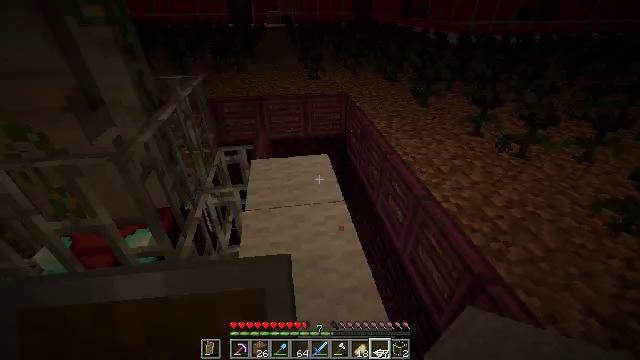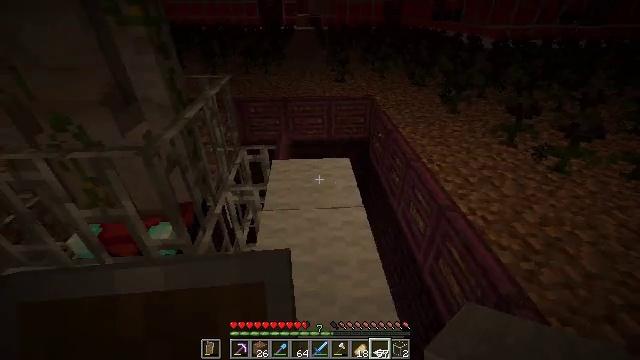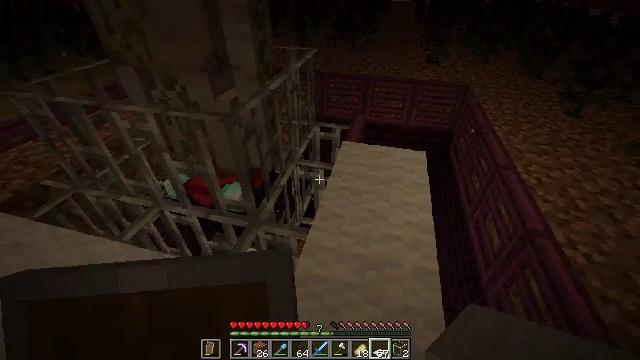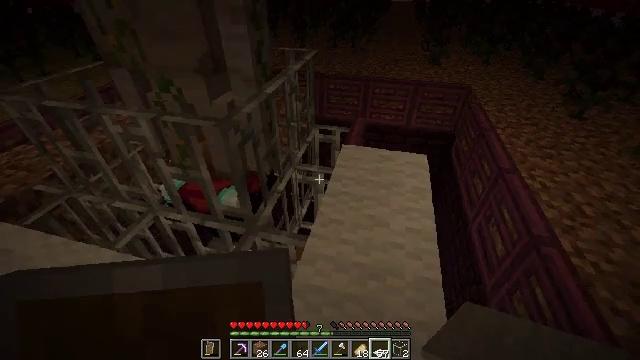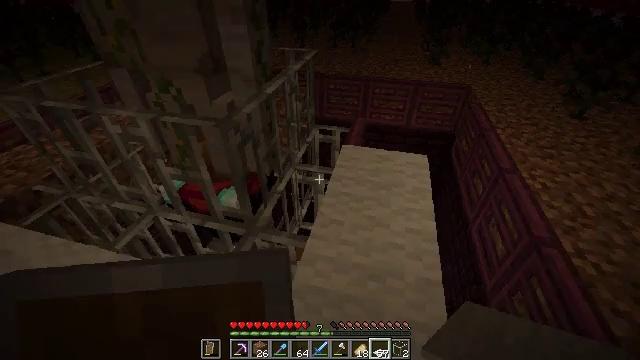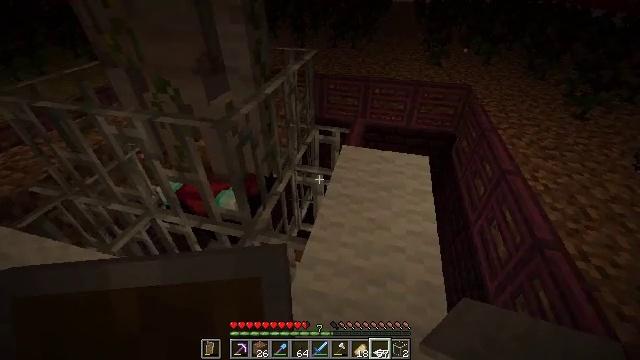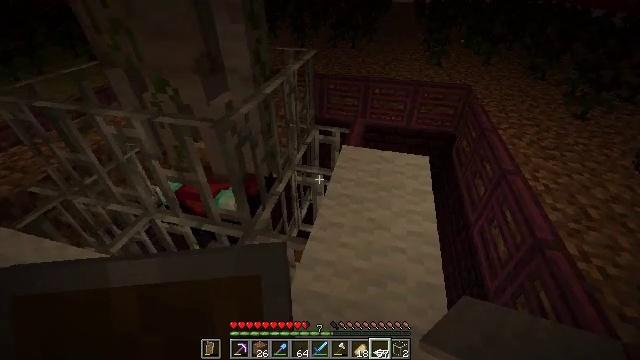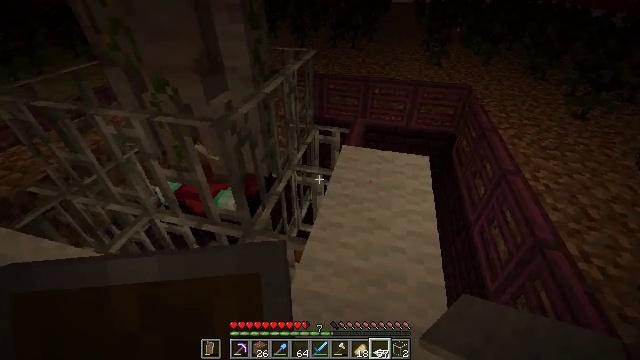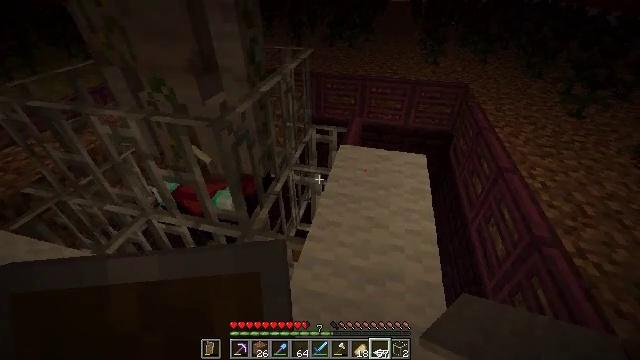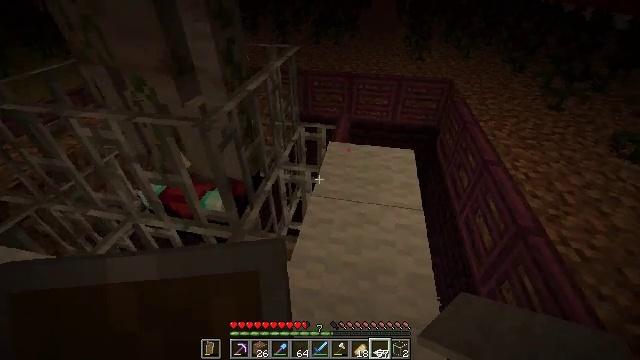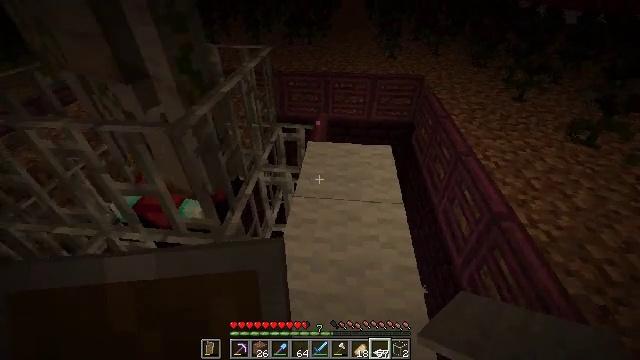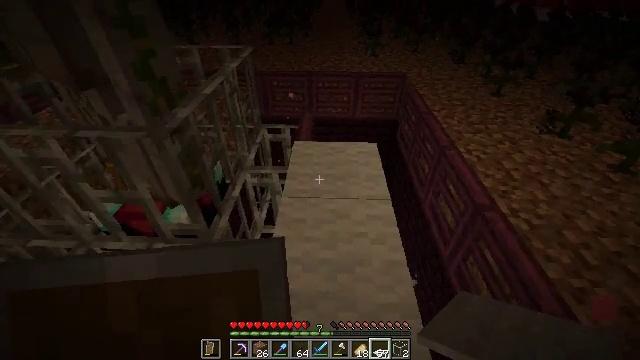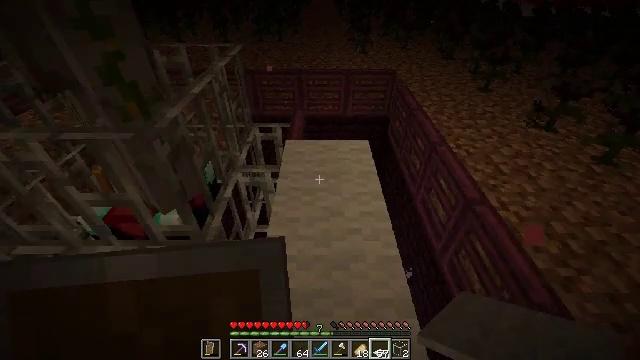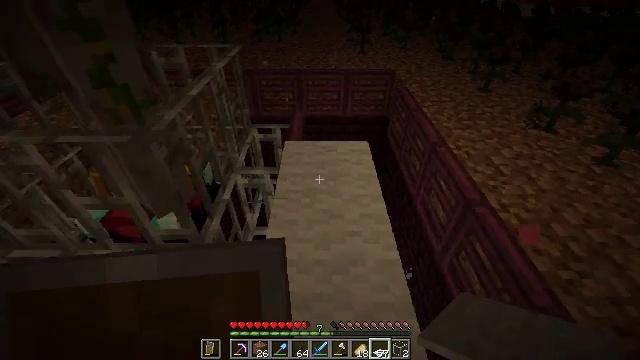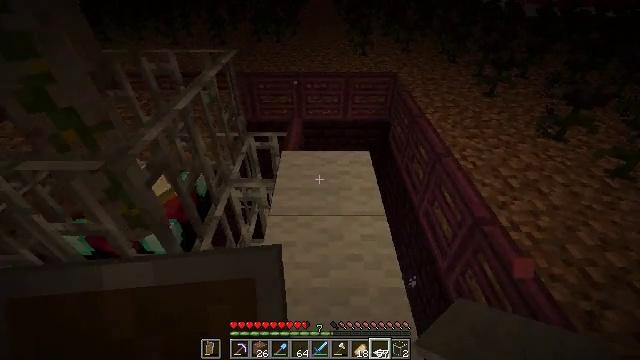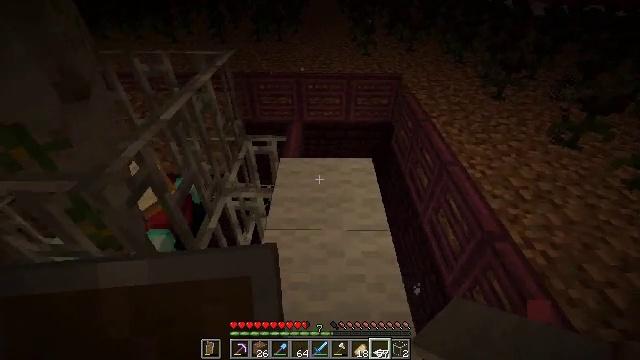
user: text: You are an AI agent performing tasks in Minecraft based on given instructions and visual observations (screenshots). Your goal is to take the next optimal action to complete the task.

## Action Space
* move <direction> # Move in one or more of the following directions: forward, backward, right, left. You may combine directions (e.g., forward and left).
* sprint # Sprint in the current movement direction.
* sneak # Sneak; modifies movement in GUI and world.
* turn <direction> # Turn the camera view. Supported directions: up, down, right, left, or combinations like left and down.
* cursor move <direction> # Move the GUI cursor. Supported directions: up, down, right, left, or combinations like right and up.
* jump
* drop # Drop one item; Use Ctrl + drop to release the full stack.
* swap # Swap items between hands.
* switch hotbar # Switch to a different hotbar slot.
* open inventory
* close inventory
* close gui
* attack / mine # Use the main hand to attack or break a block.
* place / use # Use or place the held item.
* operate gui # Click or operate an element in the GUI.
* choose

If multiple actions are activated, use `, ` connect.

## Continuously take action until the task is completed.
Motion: motion action
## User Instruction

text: Remove the crimson trapdoor.
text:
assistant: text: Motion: no_op
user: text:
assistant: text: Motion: move forward, turn left and down
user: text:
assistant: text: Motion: no_op
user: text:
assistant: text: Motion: no_op
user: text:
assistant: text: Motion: no_op
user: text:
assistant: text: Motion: no_op
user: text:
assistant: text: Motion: no_op
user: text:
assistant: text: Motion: no_op
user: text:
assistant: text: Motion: turn right
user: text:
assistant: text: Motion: turn right
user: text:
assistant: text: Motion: turn right
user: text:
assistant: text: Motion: turn right
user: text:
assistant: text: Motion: move forward
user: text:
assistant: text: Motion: move forward
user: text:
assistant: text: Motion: move forward
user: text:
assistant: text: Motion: move forward
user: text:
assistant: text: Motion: move forward
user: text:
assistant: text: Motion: move forward
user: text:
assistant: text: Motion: move forward
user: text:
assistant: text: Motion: move forward
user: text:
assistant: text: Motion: no_op
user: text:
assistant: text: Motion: turn down
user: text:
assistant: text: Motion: turn down
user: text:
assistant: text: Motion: no_op
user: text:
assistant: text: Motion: no_op
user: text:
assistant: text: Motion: no_op
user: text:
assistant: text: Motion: no_op
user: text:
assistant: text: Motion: turn left
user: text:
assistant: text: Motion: no_op
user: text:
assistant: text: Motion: no_op